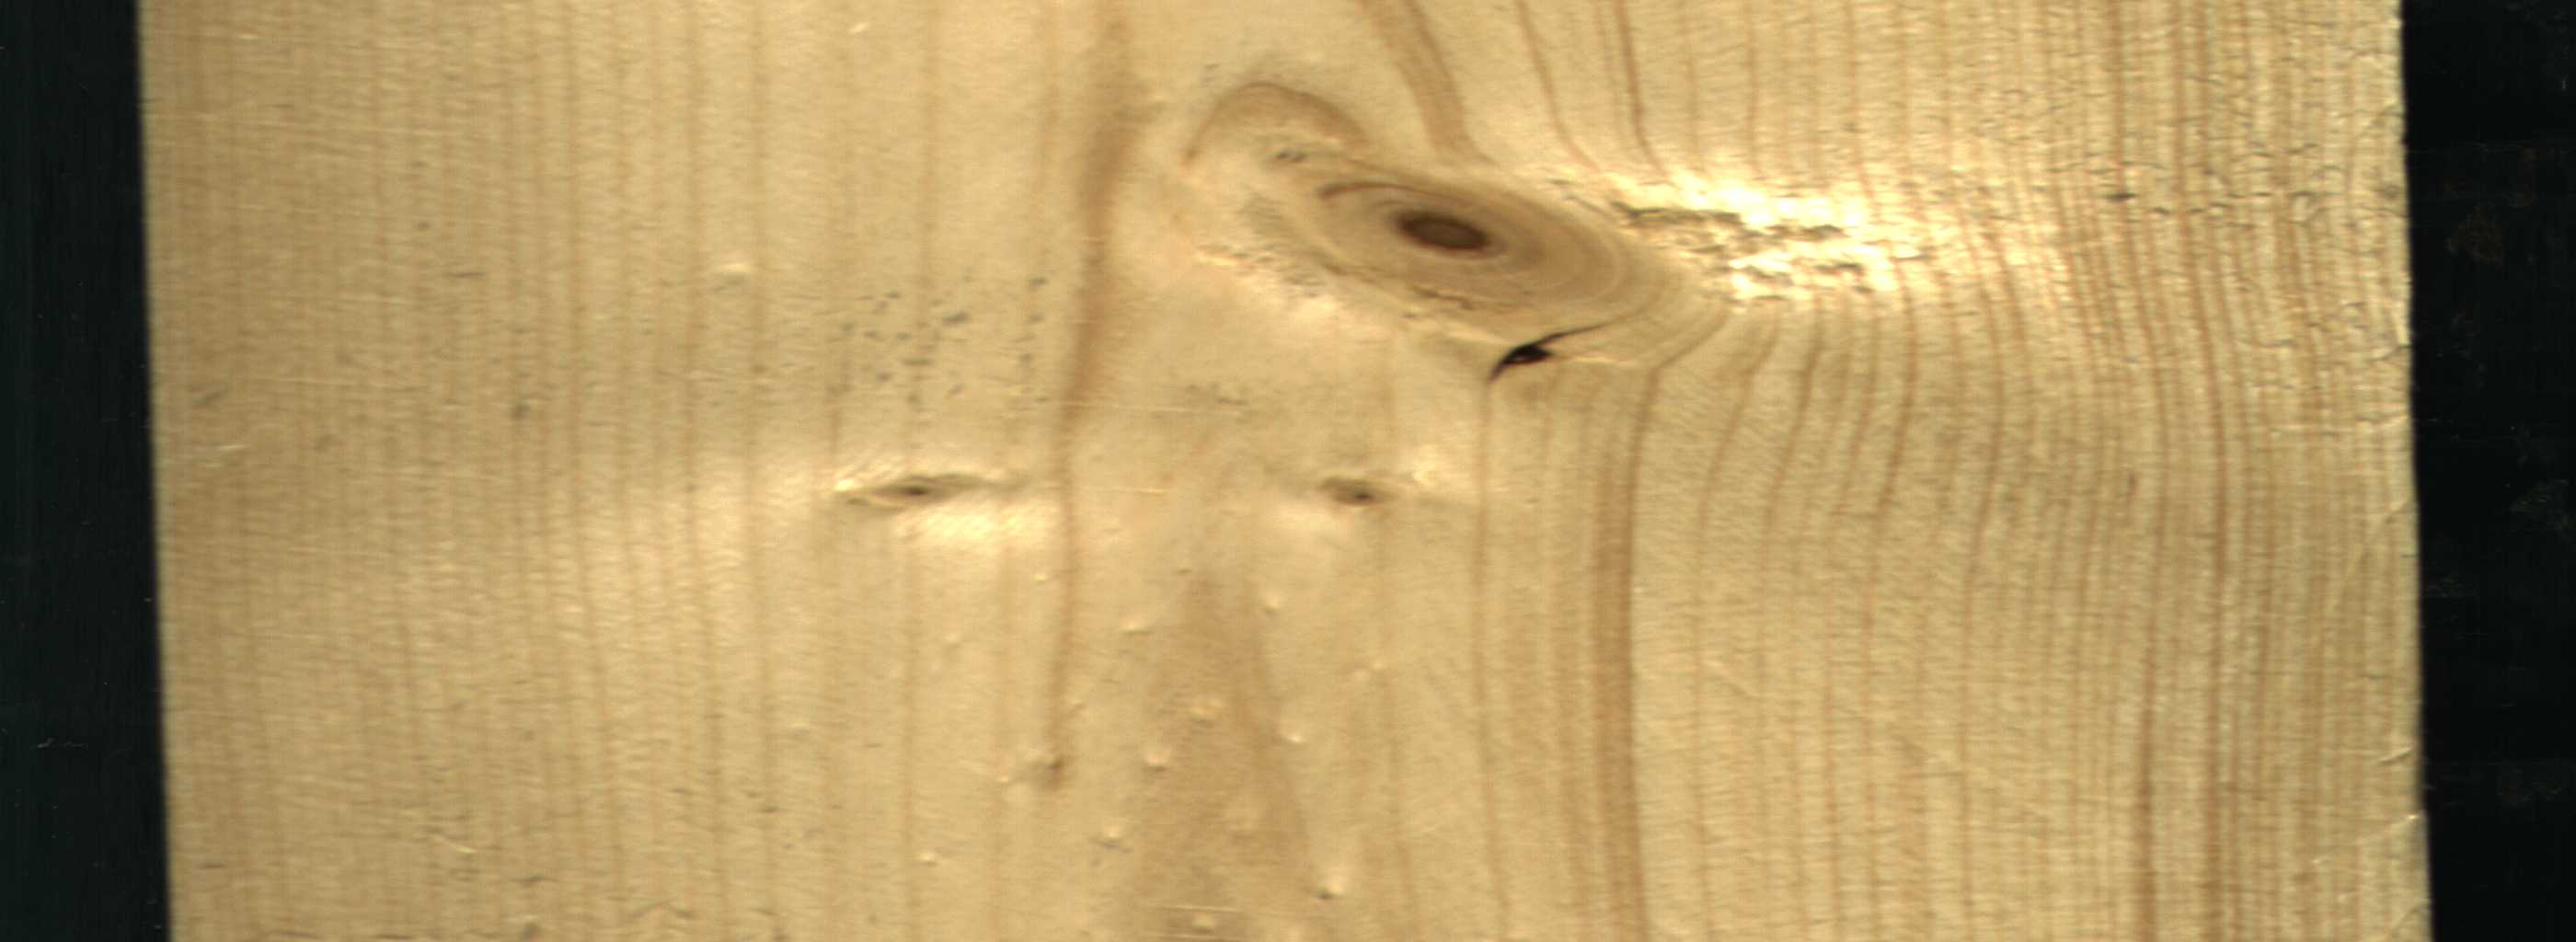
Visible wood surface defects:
knot_with_crack
Live_Knot
Live_Knot
Live_Knot